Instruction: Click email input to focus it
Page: traveler
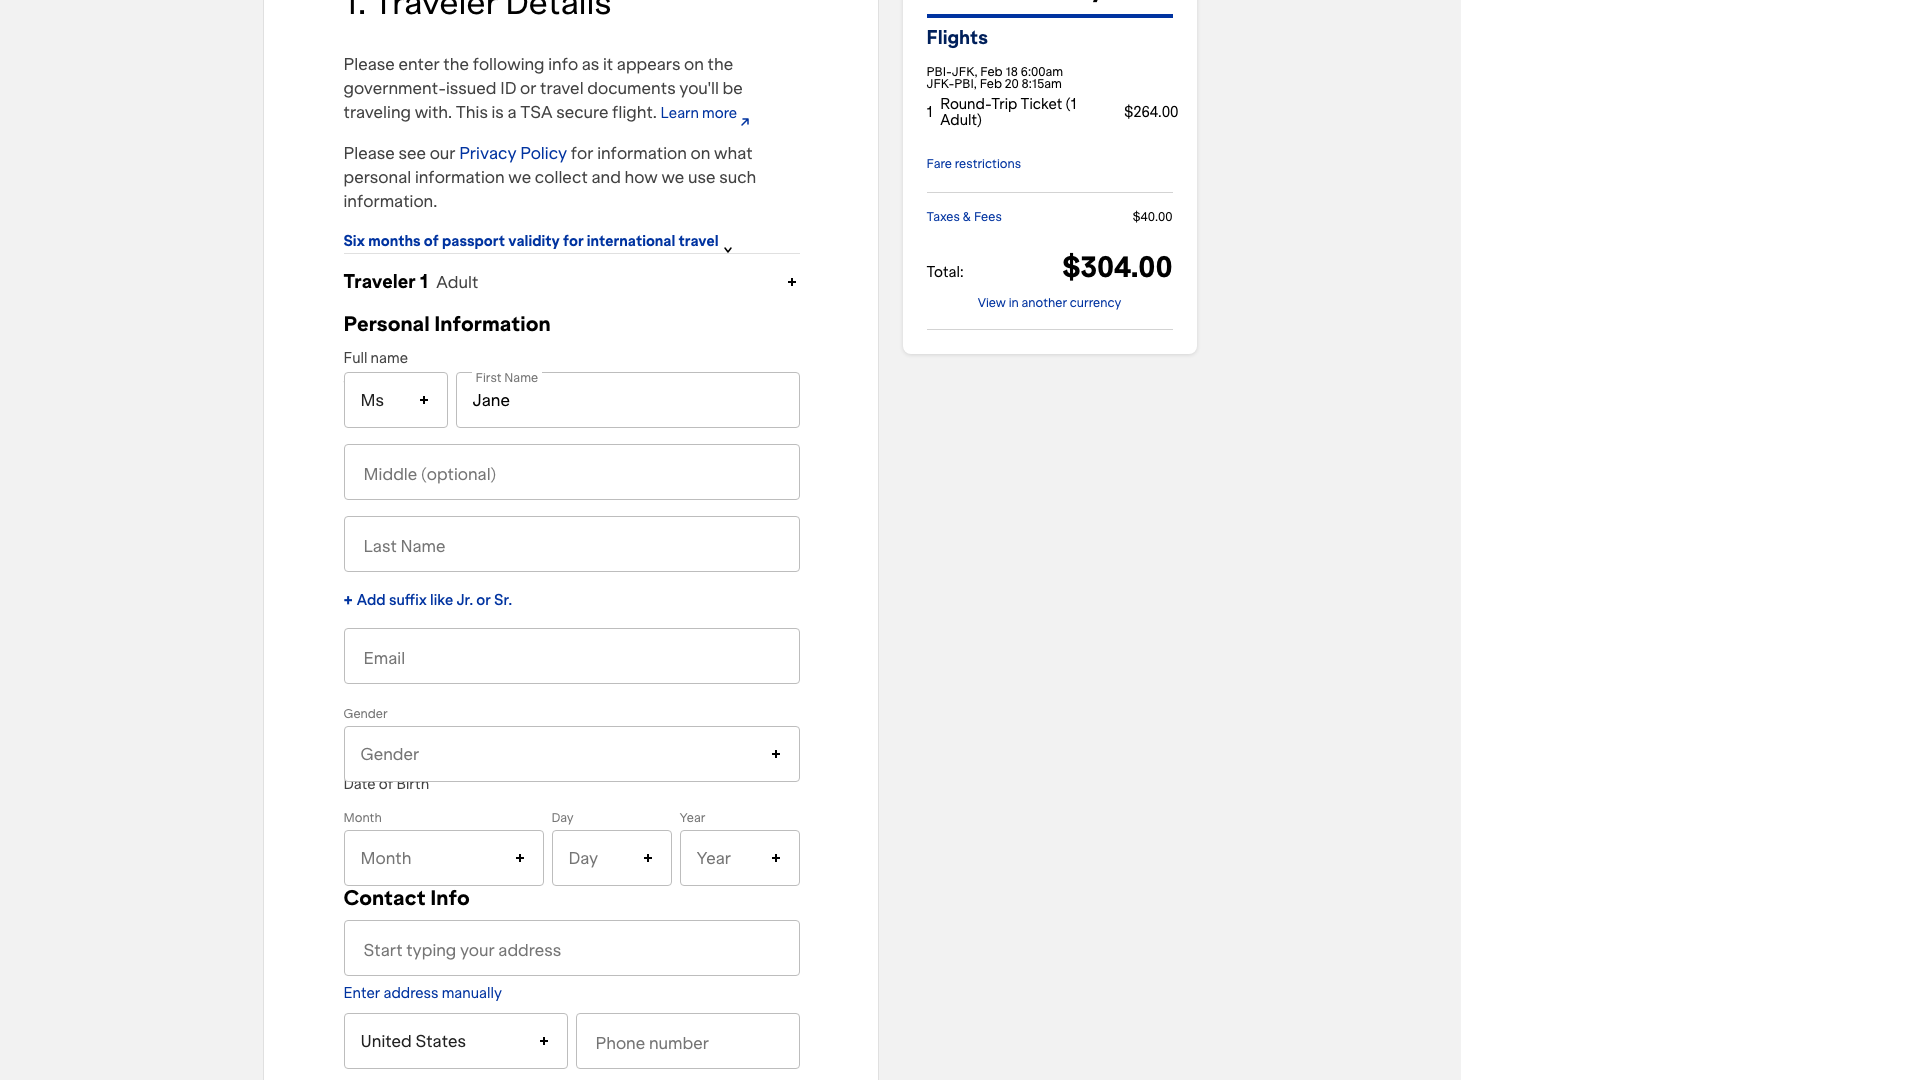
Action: click